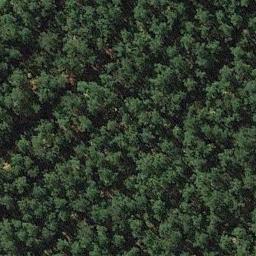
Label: forest